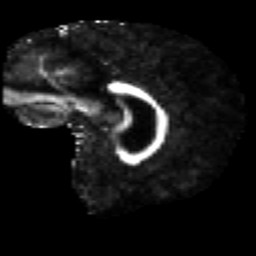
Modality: FA
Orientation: sagittal
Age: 37
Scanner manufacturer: siemens
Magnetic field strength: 3 T
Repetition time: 2.2 s
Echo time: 0.084 s